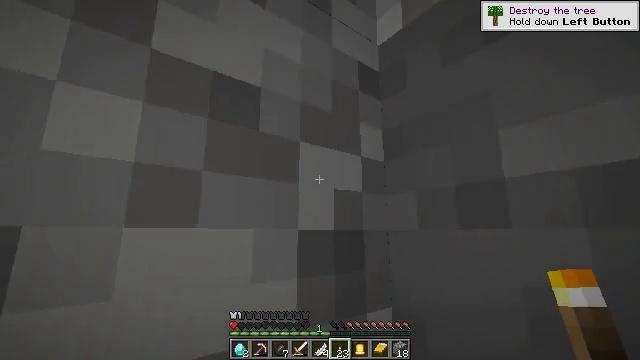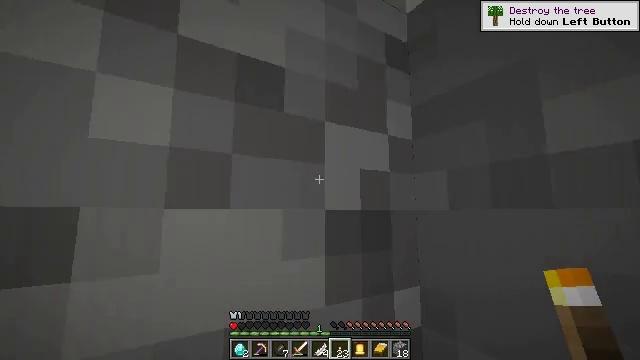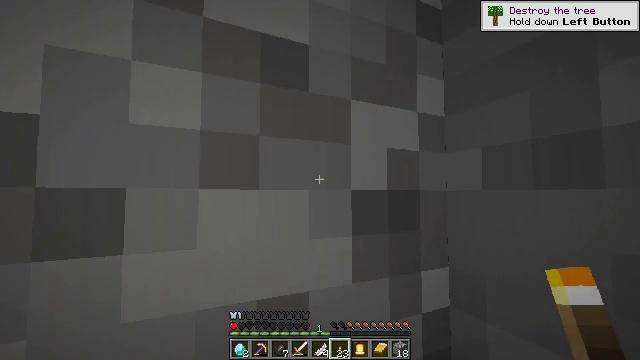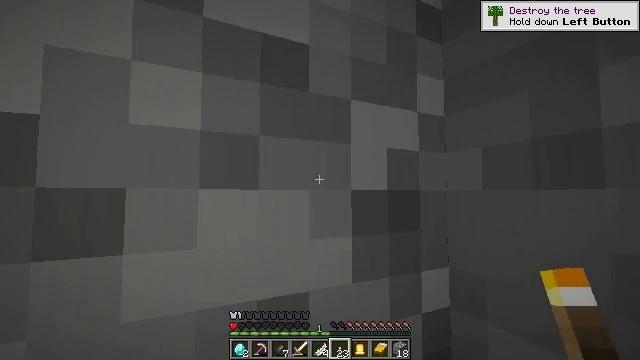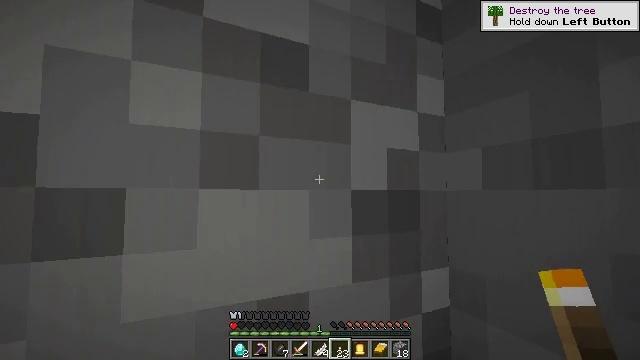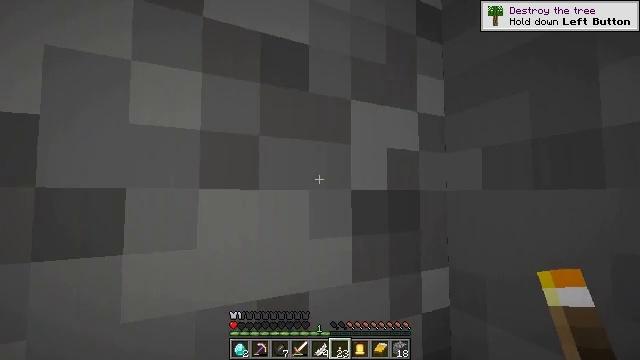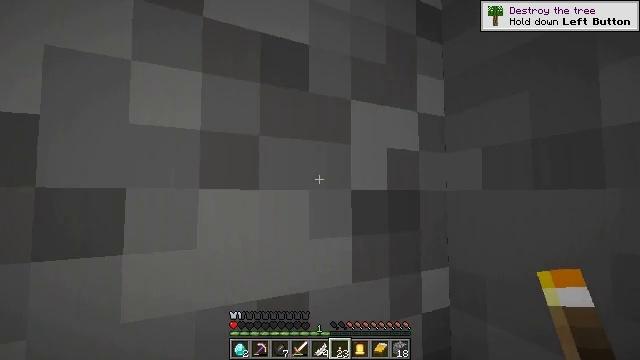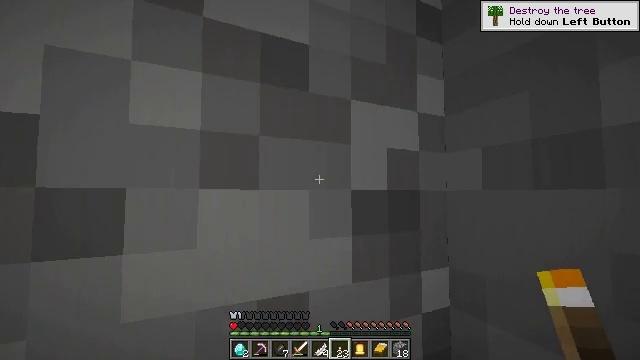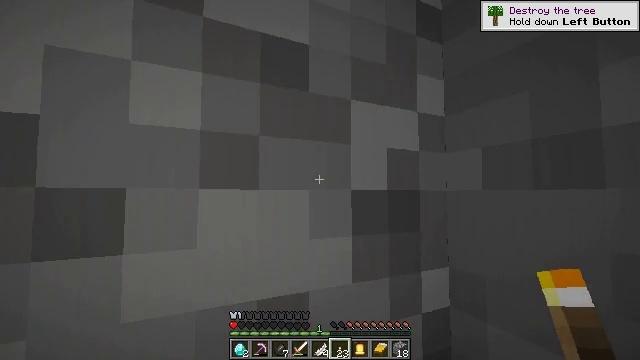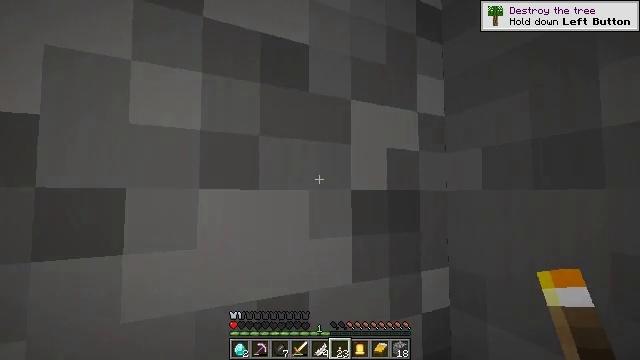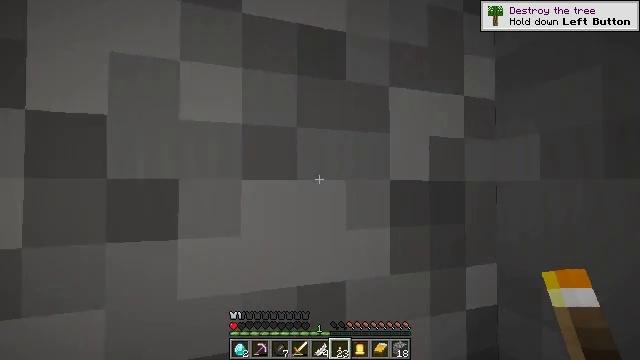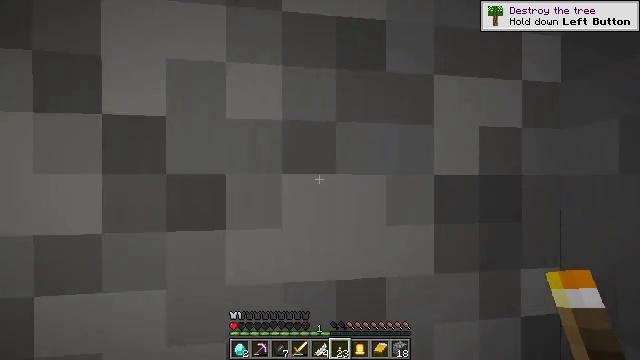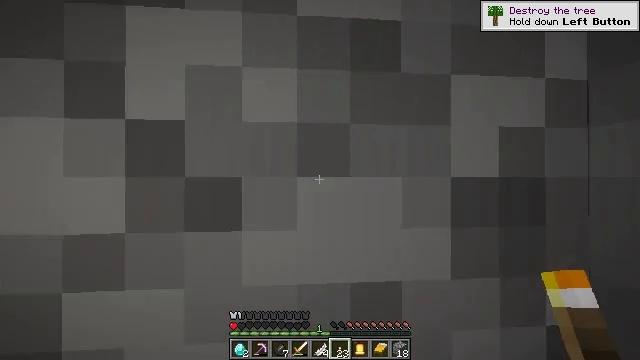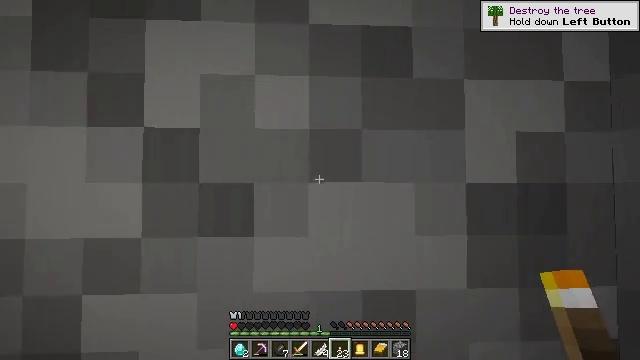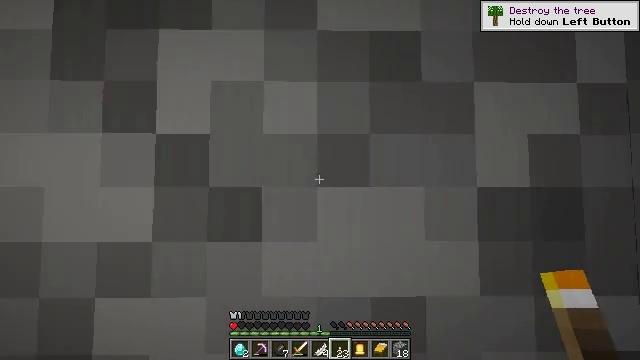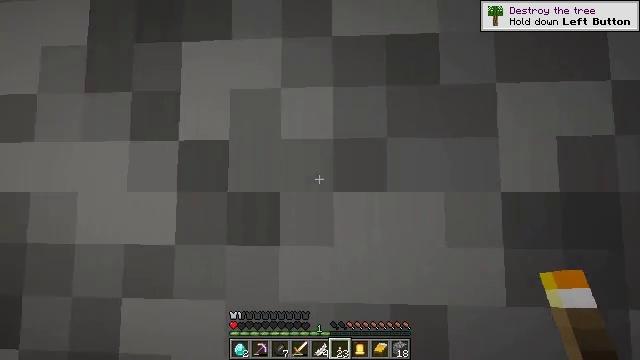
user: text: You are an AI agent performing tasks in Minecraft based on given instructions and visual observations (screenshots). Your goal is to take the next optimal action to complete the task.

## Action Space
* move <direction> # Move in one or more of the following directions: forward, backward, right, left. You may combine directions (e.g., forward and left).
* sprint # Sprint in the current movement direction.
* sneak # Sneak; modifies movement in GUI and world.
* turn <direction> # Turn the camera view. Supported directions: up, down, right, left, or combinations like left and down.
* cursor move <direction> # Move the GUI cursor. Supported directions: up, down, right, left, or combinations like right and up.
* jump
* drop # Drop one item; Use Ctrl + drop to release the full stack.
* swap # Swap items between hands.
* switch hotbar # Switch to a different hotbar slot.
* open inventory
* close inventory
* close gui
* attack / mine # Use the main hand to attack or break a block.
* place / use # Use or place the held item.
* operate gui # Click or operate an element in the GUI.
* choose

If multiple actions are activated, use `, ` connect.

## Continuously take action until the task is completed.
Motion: motion action
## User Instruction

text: Collect diorite
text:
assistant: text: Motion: turn left and down
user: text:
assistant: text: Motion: turn left and down
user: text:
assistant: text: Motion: no_op
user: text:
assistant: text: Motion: no_op
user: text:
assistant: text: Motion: no_op
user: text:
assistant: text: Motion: no_op
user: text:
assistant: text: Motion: no_op
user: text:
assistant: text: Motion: no_op
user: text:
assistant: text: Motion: no_op
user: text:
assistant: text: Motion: turn left and down
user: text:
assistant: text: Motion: turn left and down
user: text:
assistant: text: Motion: turn left
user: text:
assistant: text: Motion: turn left and up
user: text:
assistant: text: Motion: turn left and up
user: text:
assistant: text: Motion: turn left and up
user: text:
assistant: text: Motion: turn left
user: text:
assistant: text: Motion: turn left
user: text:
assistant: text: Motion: turn left
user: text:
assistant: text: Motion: turn left
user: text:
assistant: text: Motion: no_op
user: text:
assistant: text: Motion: no_op
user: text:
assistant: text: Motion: no_op
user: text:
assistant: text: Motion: no_op
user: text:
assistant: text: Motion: no_op
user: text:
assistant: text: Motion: no_op
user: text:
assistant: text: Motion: no_op
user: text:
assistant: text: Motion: no_op
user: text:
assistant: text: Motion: no_op
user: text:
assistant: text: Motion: no_op
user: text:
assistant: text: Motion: no_op